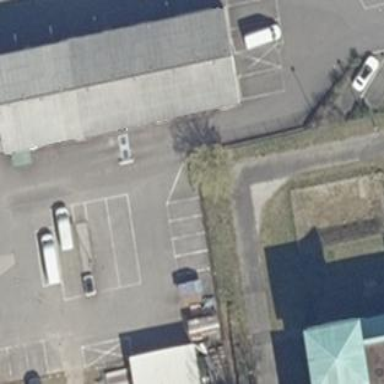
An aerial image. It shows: Industrial building.